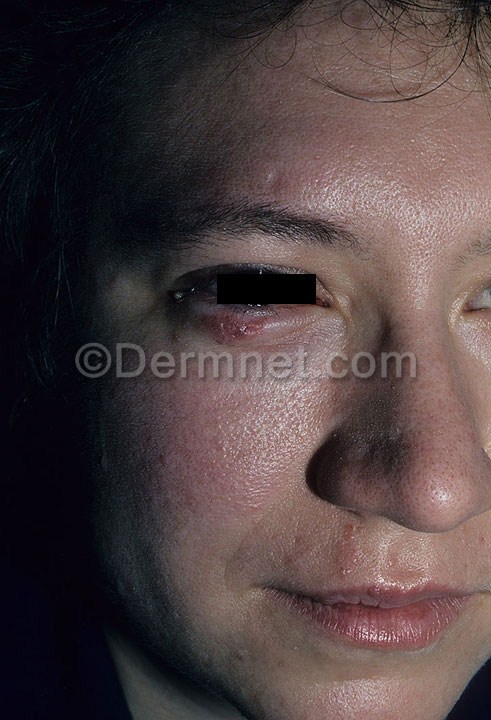
Disease: Warts Molluscum and other Viral Infections